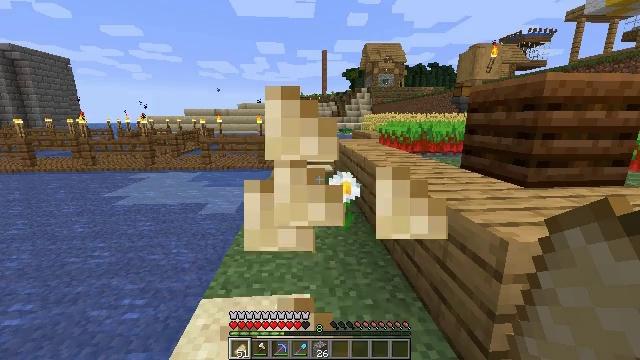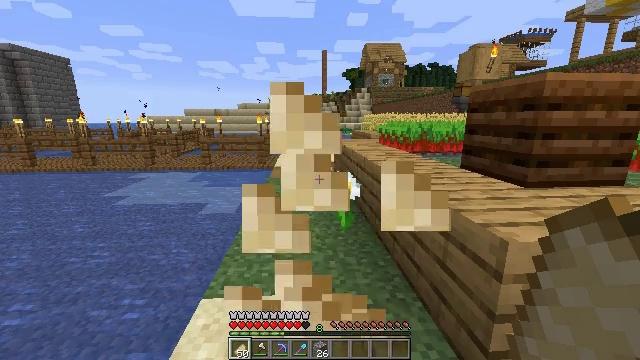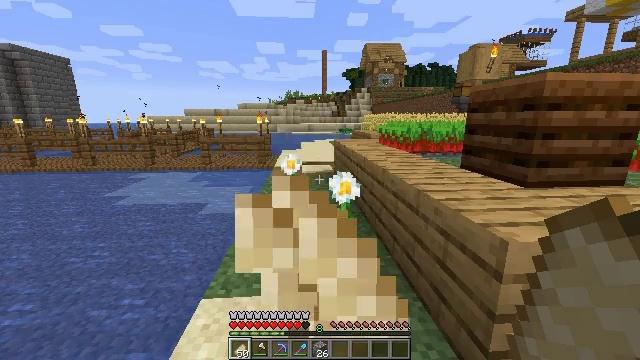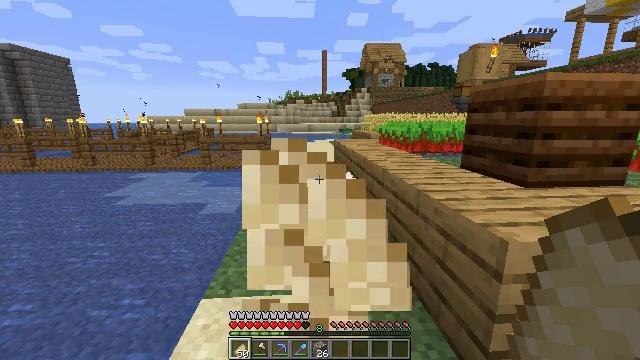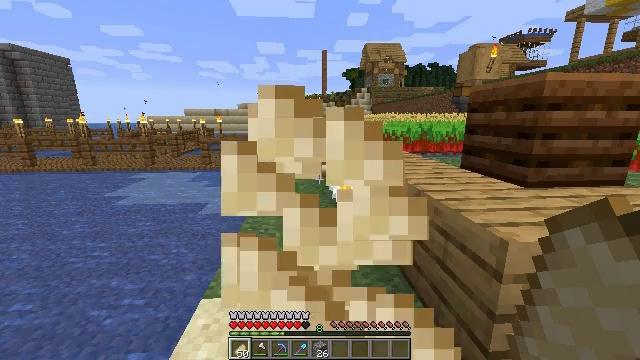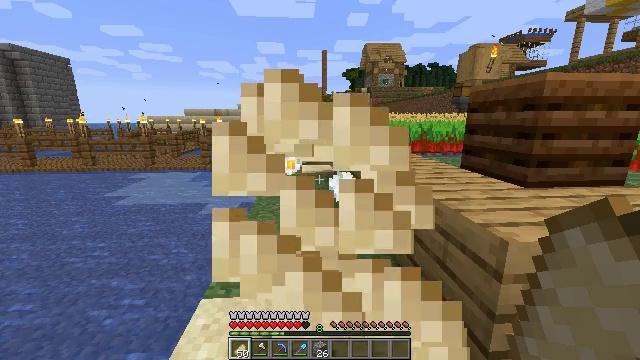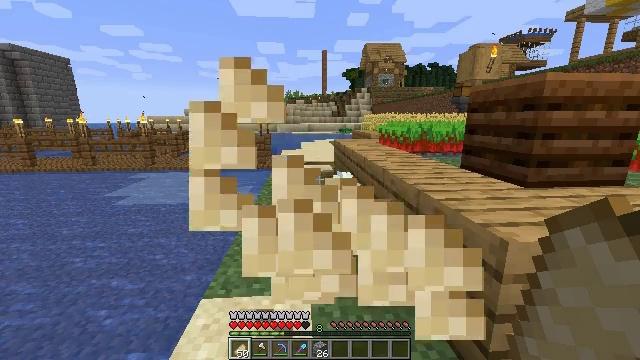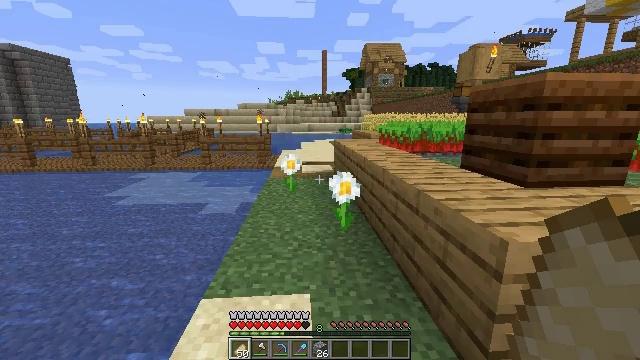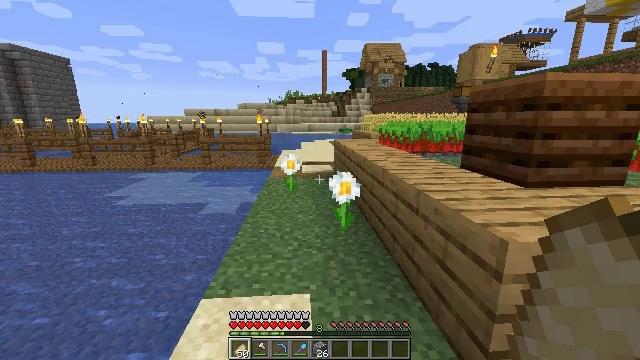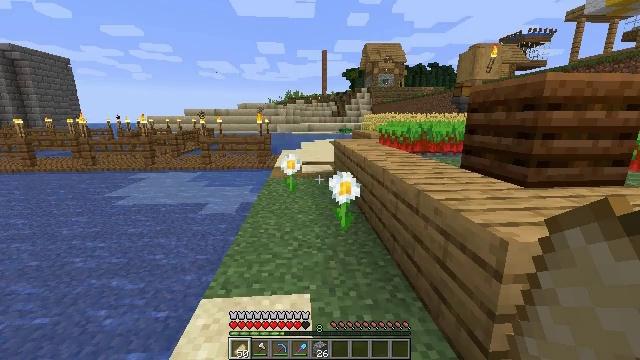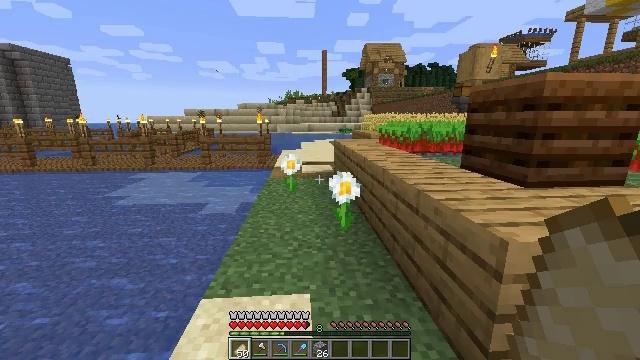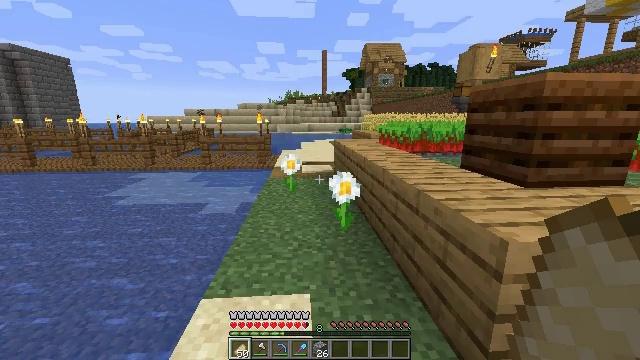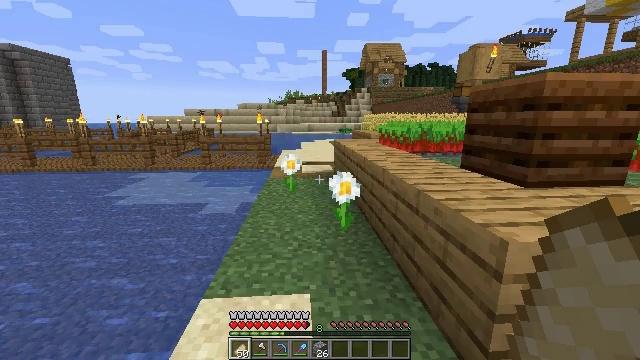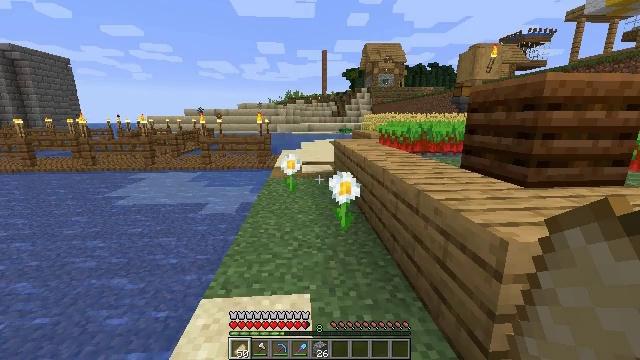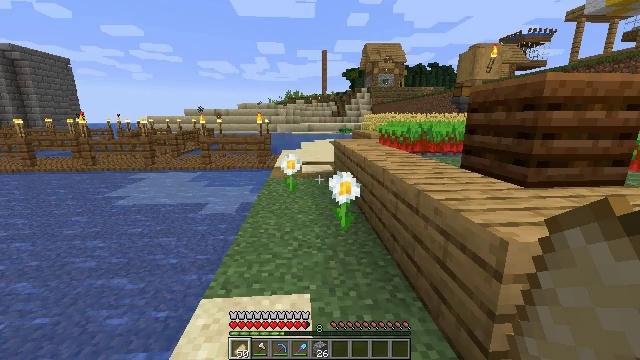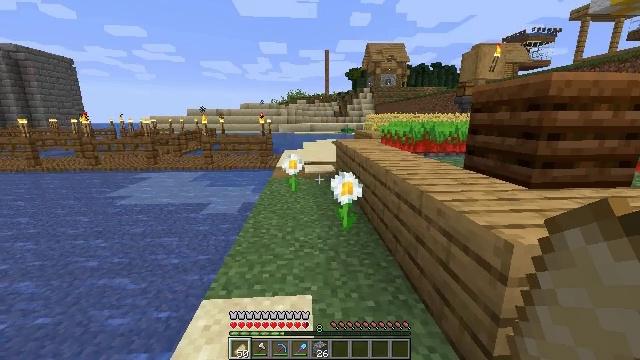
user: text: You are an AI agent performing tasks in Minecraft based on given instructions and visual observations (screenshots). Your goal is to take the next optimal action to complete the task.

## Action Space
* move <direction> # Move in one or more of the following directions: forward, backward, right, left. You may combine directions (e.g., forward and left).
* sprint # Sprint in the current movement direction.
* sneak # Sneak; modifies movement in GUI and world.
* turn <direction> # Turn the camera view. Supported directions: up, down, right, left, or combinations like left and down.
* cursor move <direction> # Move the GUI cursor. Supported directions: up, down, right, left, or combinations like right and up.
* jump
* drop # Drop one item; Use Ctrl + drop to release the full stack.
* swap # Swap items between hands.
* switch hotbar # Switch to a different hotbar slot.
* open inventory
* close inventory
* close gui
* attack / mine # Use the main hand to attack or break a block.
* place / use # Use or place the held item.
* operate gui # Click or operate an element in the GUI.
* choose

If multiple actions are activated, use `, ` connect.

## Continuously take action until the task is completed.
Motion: motion action
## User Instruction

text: Remove the torch from its spot.
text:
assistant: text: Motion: use / place
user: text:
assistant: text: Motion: use / place
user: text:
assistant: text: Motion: use / place
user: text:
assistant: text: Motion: use / place
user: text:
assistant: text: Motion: use / place
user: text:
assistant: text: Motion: use / place
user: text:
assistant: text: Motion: use / place
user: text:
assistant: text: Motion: use / place
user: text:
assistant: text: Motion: use / place
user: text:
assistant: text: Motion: use / place
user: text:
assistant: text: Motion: use / place
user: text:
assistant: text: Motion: use / place
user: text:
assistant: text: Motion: use / place
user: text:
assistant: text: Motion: use / place
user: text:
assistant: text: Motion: move forward
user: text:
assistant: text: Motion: move forward
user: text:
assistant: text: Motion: move forward
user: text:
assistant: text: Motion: move forward
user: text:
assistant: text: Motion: move forward
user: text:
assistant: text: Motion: move forward, sprint
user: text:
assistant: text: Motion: move forward, sprint, turn down
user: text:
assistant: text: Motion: move forward, sprint
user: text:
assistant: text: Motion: move forward, sprint
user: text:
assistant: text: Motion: move forward
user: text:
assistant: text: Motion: move forward, sprint
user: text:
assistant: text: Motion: move forward, sprint
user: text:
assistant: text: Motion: move forward, sprint
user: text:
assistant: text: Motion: move forward, sprint
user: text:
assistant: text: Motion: move forward
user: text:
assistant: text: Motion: move forward